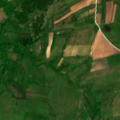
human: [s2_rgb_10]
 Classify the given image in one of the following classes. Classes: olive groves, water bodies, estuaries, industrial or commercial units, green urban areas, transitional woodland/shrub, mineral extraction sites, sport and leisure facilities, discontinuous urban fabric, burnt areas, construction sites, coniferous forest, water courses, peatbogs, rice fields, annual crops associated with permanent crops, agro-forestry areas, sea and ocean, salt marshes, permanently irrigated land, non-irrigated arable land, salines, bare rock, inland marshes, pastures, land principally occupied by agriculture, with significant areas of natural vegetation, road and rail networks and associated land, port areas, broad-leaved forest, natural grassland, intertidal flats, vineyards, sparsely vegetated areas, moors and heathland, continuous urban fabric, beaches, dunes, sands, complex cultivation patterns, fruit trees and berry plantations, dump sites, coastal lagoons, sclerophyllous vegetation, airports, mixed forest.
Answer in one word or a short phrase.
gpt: non-irrigated arable land, complex cultivation patterns, transitional woodland/shrub